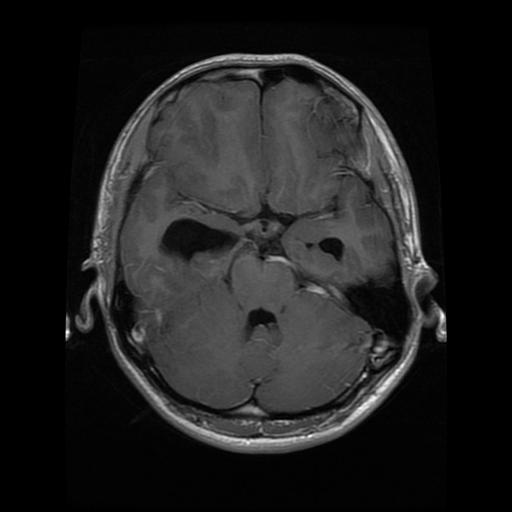
Label: glioma